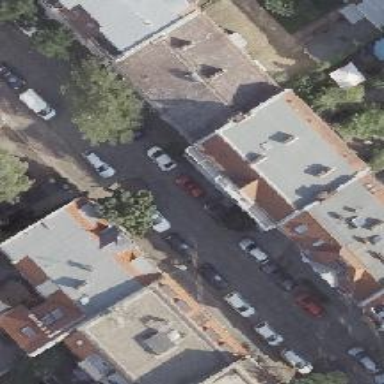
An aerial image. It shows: Building with apartments featuring unique double saltbox roof shape.